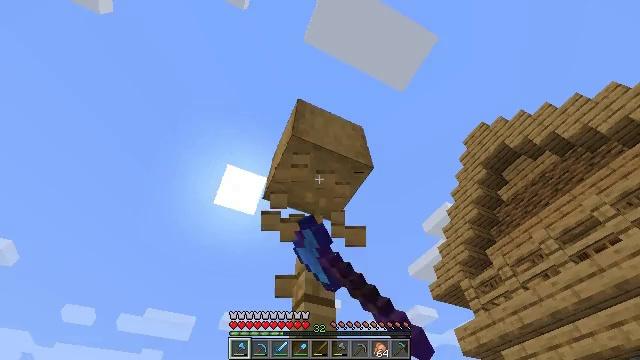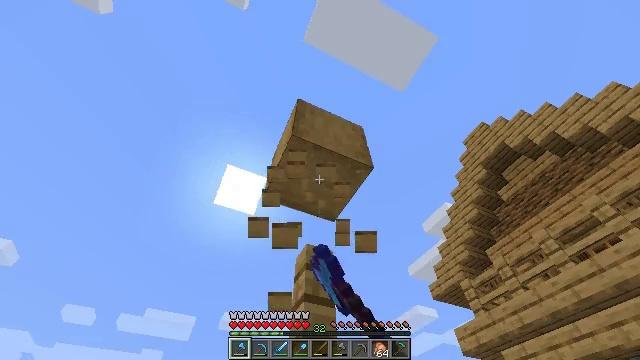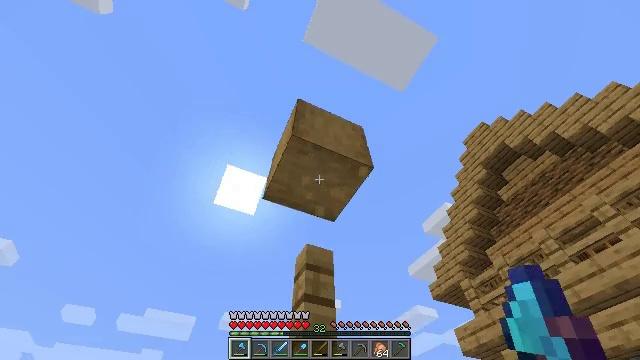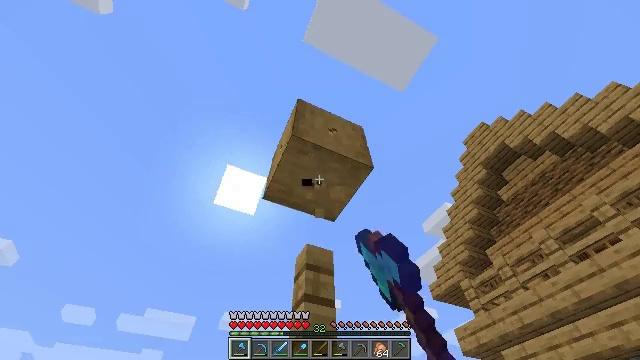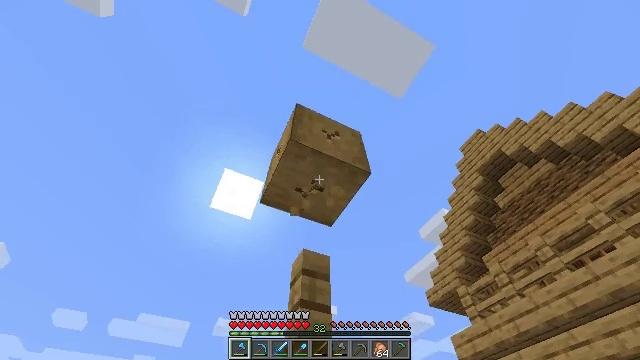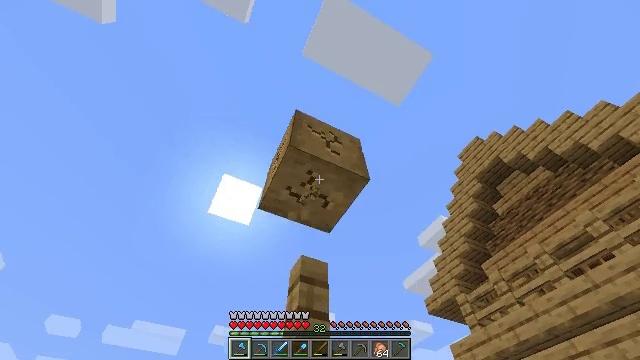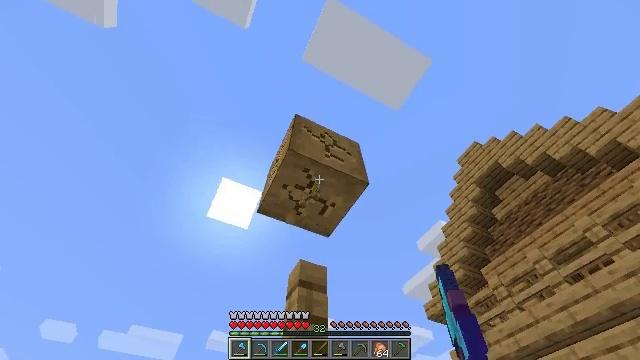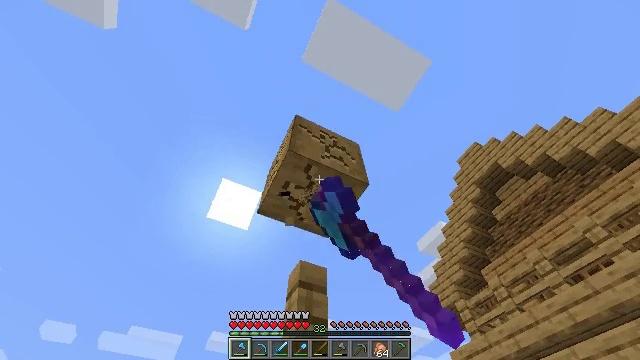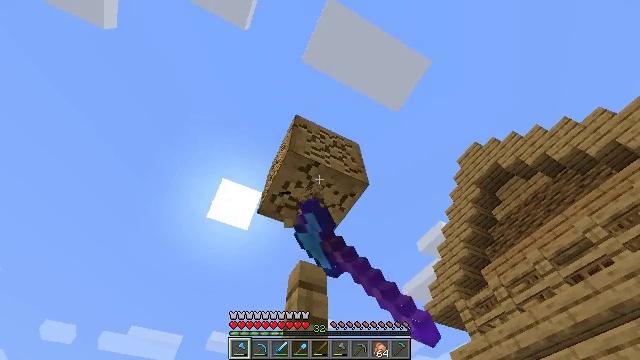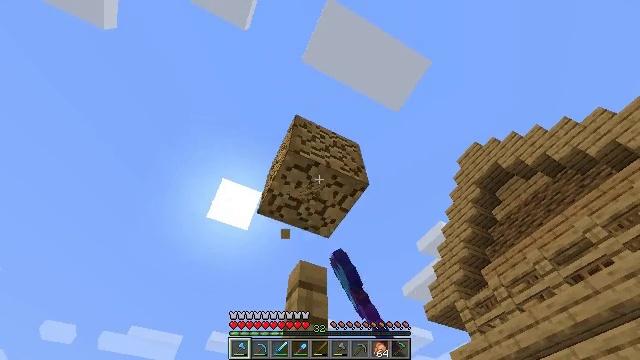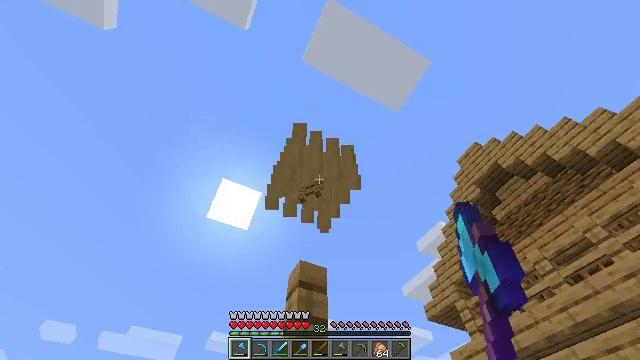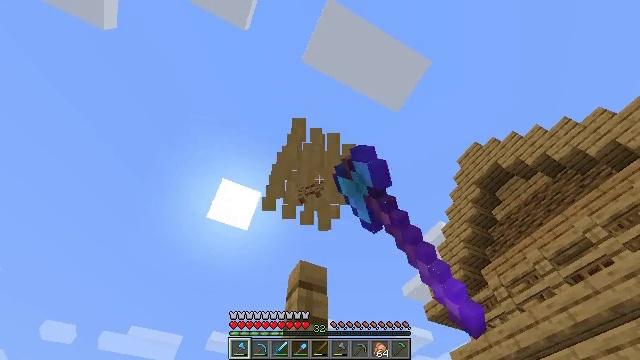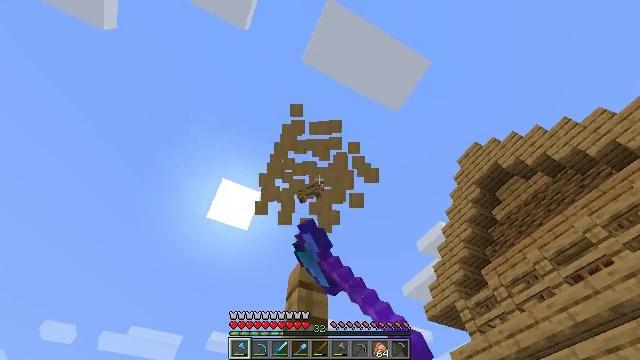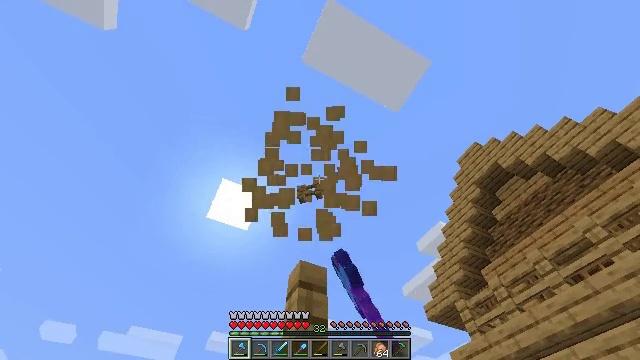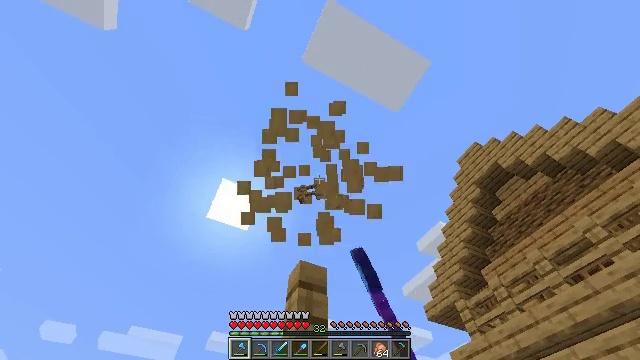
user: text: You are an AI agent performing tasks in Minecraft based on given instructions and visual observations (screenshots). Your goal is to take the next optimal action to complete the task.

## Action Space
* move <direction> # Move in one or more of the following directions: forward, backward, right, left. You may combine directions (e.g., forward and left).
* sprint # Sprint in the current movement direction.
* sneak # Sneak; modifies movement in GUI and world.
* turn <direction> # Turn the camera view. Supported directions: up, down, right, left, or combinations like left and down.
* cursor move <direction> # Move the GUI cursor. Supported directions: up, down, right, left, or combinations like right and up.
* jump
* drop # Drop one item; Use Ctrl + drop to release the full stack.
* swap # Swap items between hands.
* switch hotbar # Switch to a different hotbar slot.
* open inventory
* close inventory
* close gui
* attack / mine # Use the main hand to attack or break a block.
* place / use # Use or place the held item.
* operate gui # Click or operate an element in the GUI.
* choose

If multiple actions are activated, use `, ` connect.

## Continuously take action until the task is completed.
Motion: motion action
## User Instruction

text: Mine the stripped oak wood from a tree.
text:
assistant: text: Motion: attack / mine
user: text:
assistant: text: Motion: attack / mine
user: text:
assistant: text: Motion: attack / mine
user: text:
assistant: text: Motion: turn up, attack / mine
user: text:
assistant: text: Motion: turn up, attack / mine
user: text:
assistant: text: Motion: attack / mine
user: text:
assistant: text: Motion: attack / mine
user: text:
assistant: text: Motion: attack / mine
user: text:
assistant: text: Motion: attack / mine
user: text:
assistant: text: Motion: attack / mine
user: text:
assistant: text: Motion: attack / mine
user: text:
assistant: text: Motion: attack / mine
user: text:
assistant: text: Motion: attack / mine
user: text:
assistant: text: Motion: attack / mine
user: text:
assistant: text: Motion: attack / mine